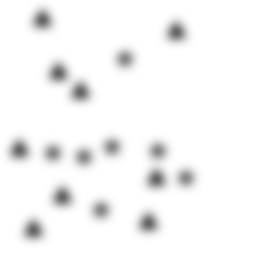
Squares: 0
Triangles: 9
Stars: 7
Total shapes: 16